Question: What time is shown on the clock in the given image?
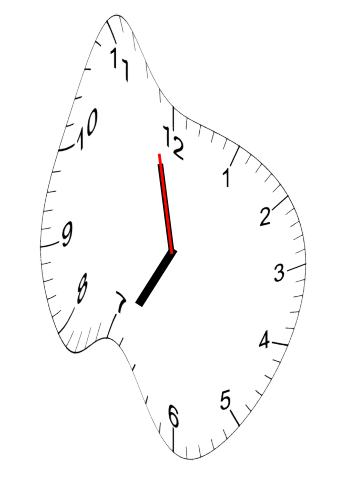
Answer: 06:57:58